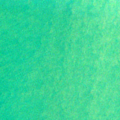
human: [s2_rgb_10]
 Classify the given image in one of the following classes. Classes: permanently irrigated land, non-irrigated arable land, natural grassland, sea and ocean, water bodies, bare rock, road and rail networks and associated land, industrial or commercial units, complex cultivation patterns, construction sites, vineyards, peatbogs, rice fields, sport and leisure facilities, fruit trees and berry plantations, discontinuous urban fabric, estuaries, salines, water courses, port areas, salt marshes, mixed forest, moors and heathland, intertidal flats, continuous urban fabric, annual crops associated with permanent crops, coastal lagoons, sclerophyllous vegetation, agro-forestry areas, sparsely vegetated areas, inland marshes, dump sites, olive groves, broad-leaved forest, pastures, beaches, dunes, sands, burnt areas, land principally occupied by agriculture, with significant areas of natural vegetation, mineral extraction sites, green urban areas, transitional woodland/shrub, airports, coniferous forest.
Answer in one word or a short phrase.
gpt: sea and ocean